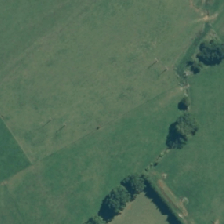
Land cover: shortrotation_cropland